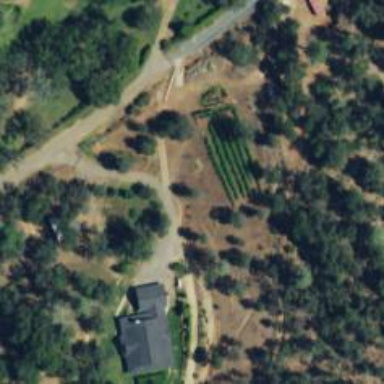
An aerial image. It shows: Driveway.